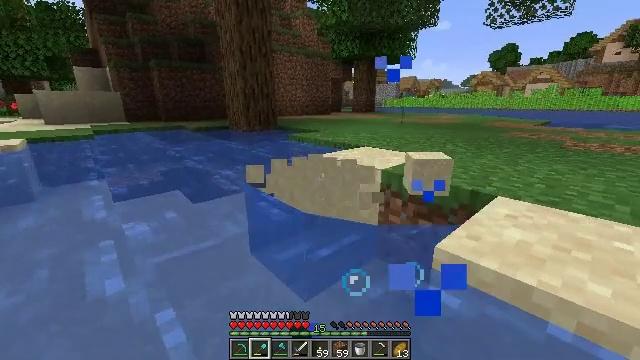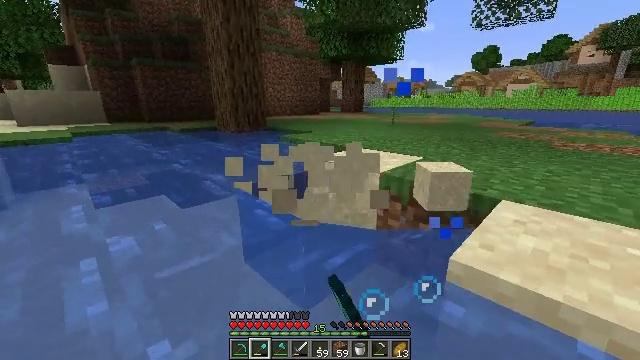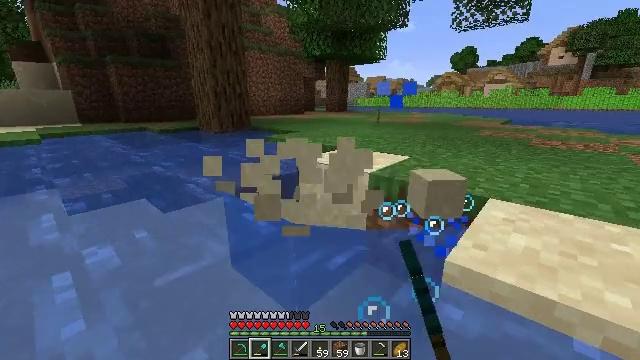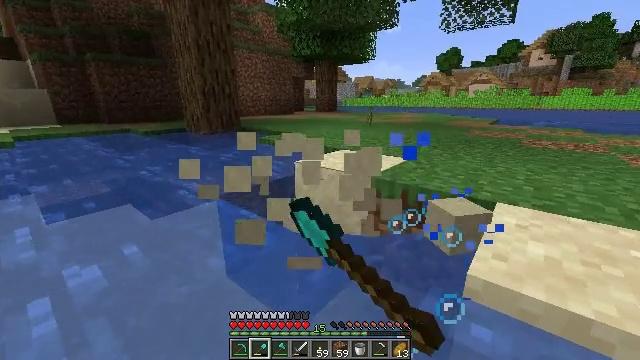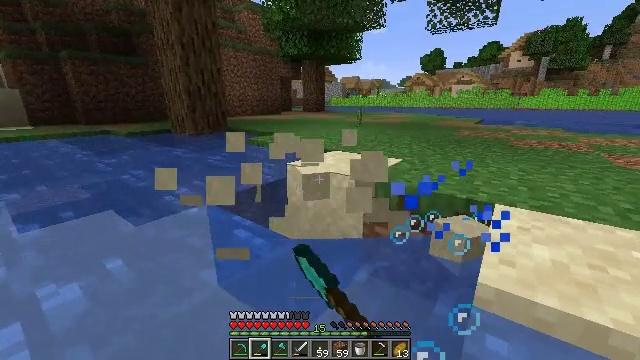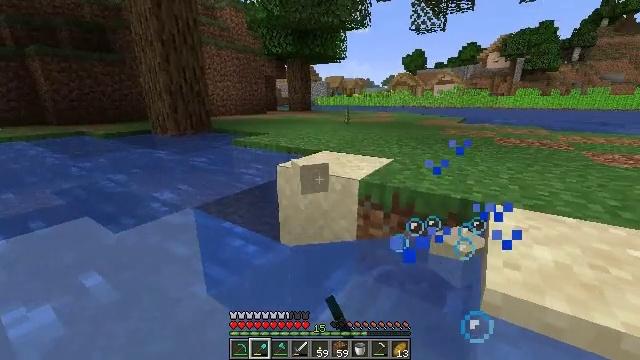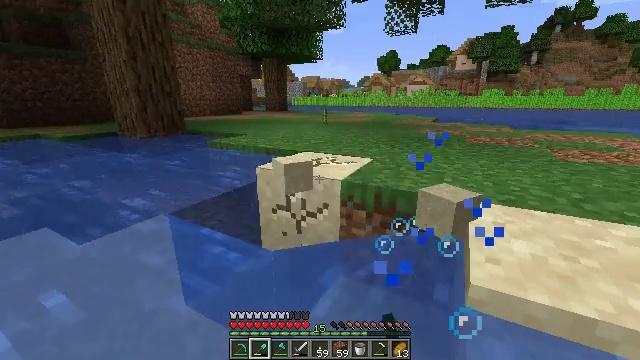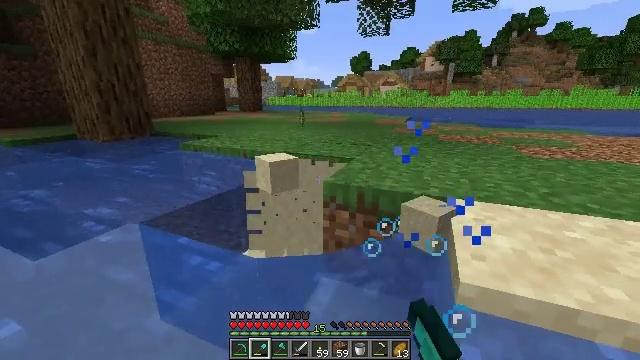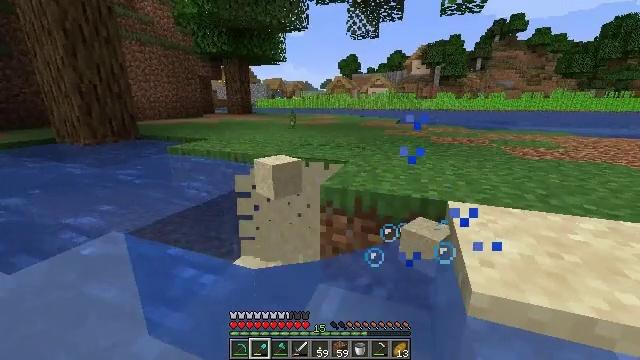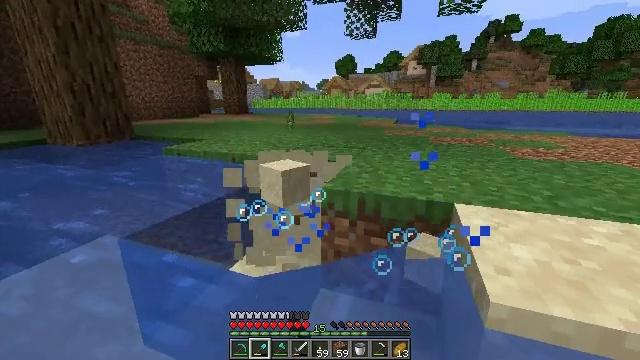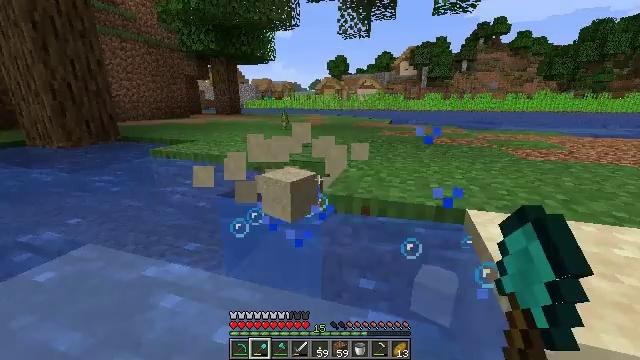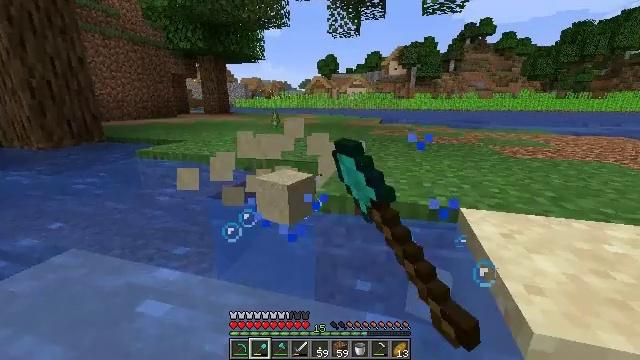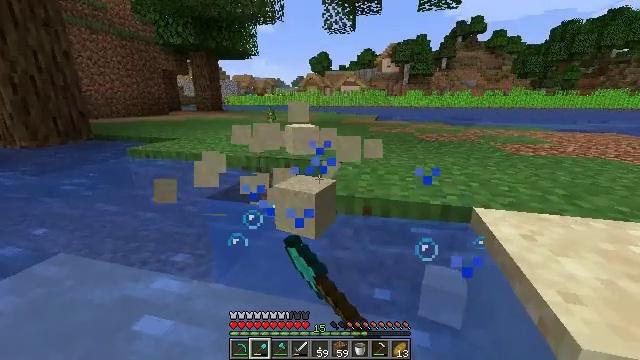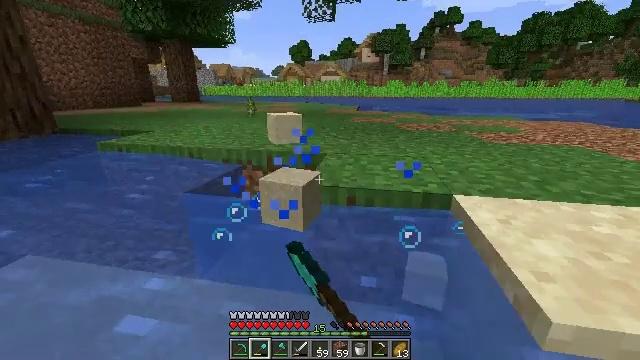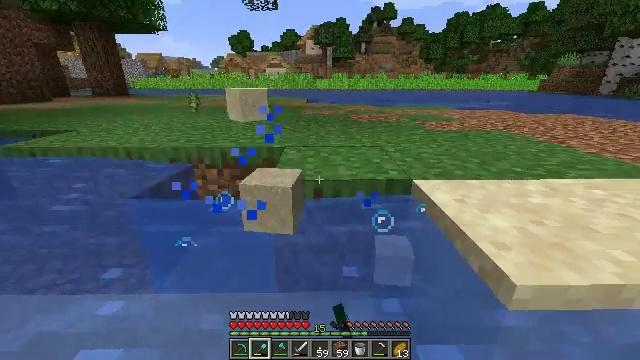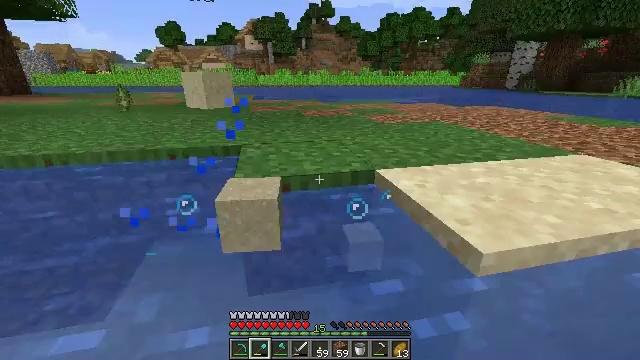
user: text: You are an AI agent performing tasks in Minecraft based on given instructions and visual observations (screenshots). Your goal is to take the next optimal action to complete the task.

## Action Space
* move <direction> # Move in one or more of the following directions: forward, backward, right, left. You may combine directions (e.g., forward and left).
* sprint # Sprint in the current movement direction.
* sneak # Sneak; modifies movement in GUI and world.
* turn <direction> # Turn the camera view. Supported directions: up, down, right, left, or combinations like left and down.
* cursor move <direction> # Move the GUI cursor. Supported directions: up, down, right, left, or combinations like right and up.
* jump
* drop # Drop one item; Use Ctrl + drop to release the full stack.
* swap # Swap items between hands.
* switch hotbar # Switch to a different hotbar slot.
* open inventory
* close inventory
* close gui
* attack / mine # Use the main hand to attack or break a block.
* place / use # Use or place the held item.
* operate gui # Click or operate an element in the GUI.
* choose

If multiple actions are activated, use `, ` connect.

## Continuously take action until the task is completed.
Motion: motion action
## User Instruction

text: Gather sand from the desert.
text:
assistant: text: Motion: move forward and move left, turn right, attack / mine
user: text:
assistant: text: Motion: move forward and move left, turn right, attack / mine
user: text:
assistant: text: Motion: move forward and move left, turn right, attack / mine
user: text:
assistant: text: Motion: move forward and move left, turn right, attack / mine
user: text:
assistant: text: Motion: move forward and move left, turn right, attack / mine
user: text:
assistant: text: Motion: move forward and move left, turn right, attack / mine
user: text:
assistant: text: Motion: move forward, turn right, attack / mine
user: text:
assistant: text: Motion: move forward, turn right, attack / mine
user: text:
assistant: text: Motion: move forward, attack / mine
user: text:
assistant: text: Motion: move forward, turn right, attack / mine
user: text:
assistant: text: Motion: move left, turn right, attack / mine
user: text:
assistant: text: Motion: move left, turn right, attack / mine
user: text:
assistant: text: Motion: move left, turn right and down
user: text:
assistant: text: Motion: move left, turn right and down
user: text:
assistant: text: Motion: move left, turn right
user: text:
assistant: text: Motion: move left, turn right and down
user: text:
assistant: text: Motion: move left, turn right
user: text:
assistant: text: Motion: no_op
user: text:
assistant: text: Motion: no_op
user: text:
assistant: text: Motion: no_op
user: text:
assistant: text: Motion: no_op
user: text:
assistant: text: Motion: move left, turn right
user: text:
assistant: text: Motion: move forward and move left, turn right
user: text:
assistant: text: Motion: move forward and move left, turn right
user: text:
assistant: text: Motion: move forward and move left, turn right and up
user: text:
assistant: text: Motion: move forward, turn right, attack / mine
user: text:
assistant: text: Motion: move forward, attack / mine
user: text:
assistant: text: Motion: move forward and move right, attack / mine
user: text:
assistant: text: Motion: move forward and move right, attack / mine
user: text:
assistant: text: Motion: move forward and move right, attack / mine